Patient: sex M, age 24
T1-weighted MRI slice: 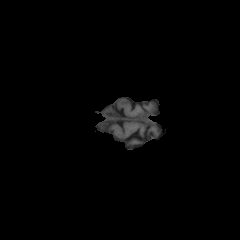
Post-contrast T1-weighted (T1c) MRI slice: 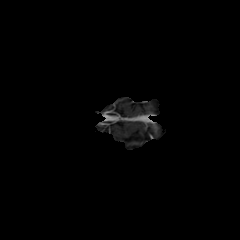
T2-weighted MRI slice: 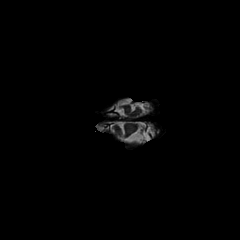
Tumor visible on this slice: no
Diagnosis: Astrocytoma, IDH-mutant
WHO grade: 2